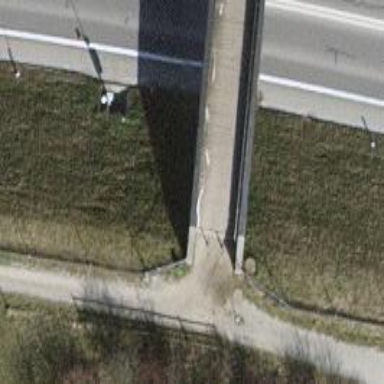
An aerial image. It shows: Bollard.